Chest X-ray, PA view. Patient: 46 years old, sex F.
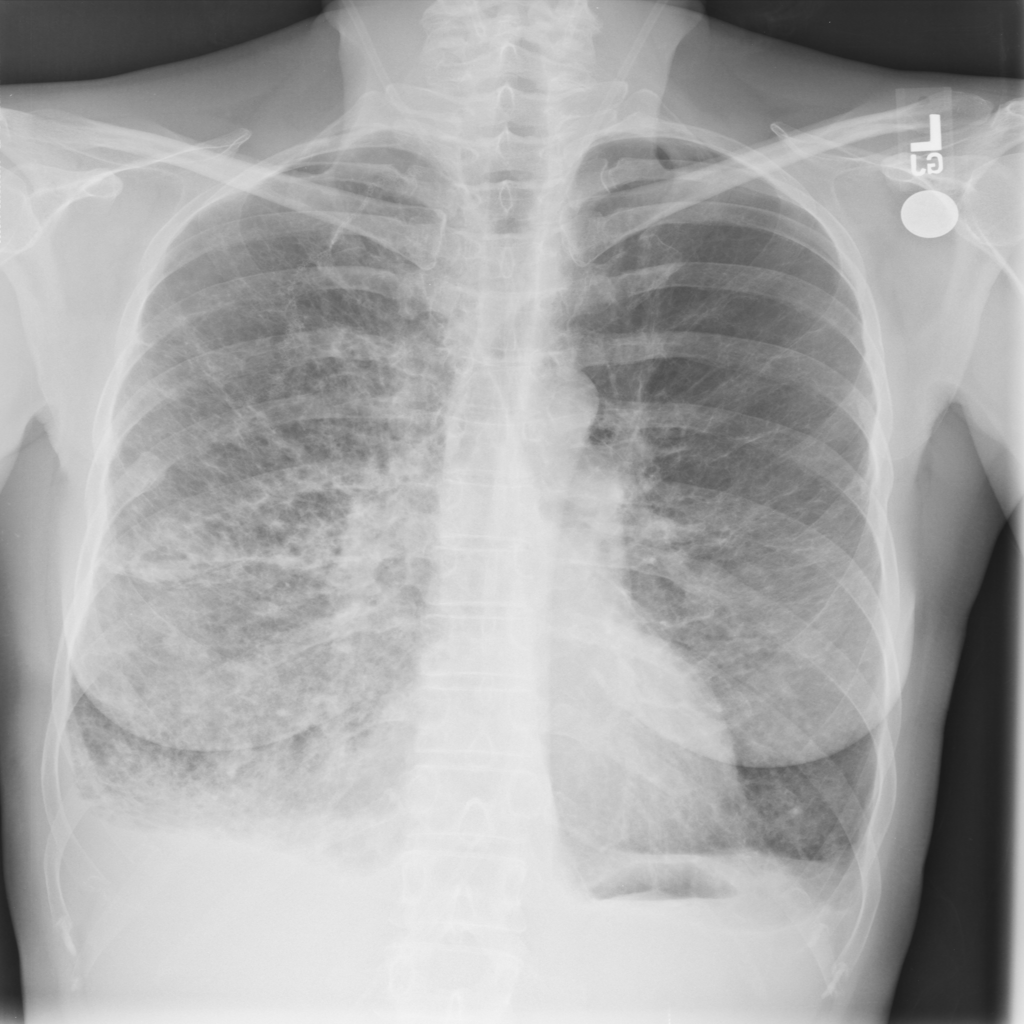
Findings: No Finding